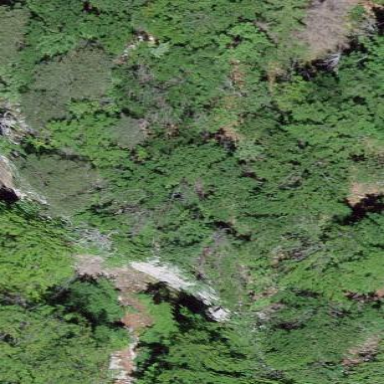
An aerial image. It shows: Cliff in nature.